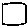
Label: square